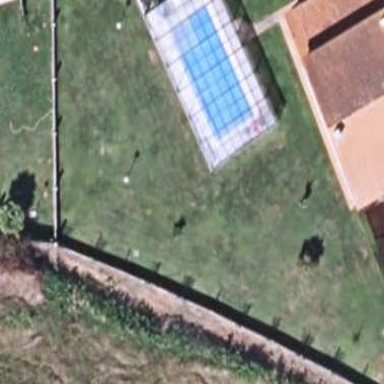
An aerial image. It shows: Swimming pool located in leisure land.